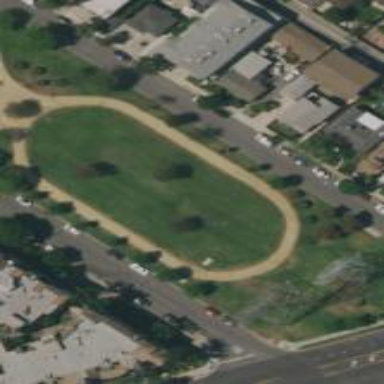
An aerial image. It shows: Track on dirt surface within leisure land.